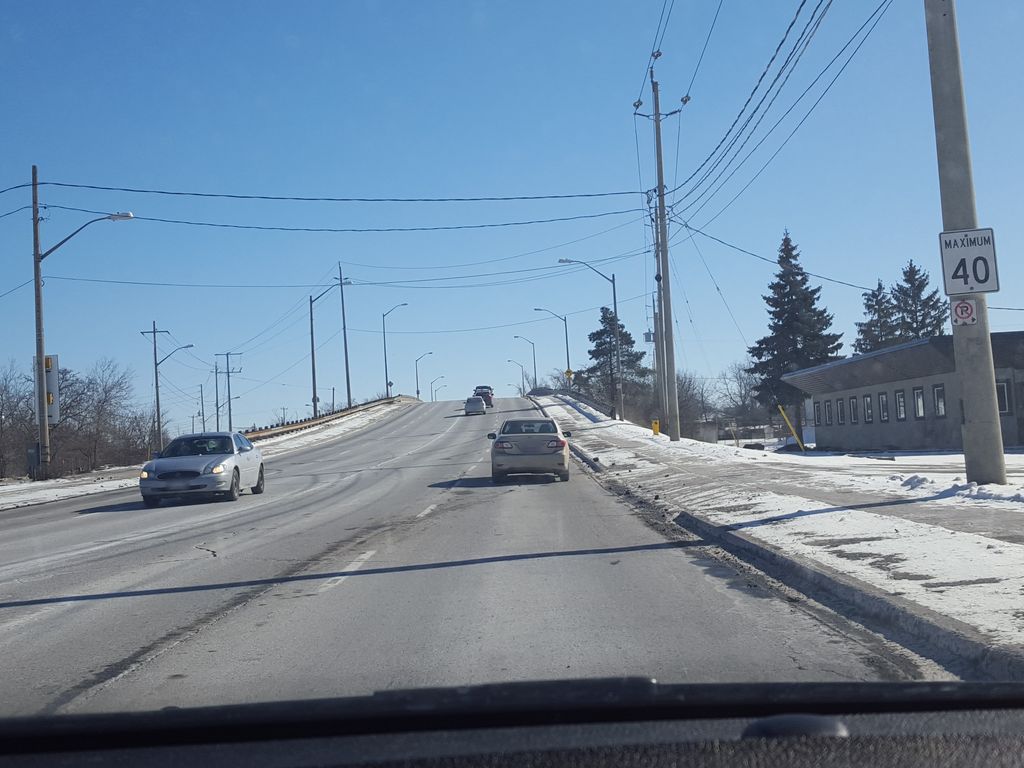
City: kitchener-waterloo